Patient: sex M, age 61
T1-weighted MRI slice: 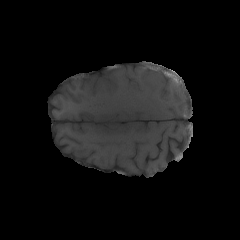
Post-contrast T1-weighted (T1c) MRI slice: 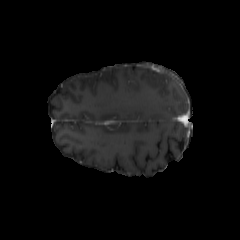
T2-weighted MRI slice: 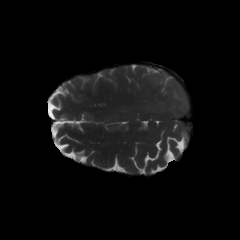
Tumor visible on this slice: no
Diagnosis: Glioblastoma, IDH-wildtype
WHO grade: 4